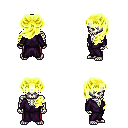
a pixel art fantasy rpg character, male body template, skeleton, purple robe, red pants, gold princess hairstyle, bracelets, four views (front, back, left, right), 2x2 character sprite sheet, small pixel art, hard edges, no anti-aliasing